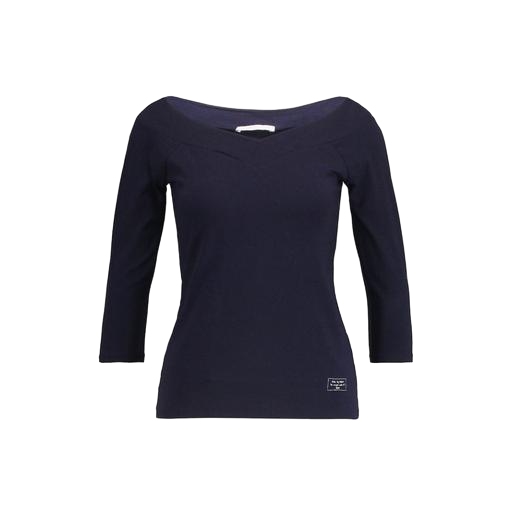
three-quarter sleeved jersey top, shoulder top navy, blue 3/4 sleeve bardot top, white background